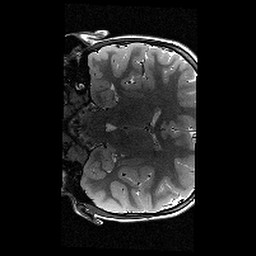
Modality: T2w
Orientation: coronal
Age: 9
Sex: female
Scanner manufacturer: siemens
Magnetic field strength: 3 T
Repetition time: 9.23 s
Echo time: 0.067 s